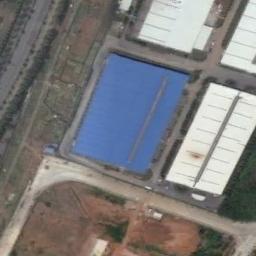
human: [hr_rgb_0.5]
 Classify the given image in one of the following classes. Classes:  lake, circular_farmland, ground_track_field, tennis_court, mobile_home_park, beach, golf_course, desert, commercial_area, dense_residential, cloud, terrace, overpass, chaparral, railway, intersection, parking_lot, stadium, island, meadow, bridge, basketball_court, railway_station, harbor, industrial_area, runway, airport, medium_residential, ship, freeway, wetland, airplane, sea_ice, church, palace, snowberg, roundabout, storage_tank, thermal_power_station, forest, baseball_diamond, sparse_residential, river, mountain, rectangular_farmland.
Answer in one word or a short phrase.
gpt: industrial_area